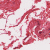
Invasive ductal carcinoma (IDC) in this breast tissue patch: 0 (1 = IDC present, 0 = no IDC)